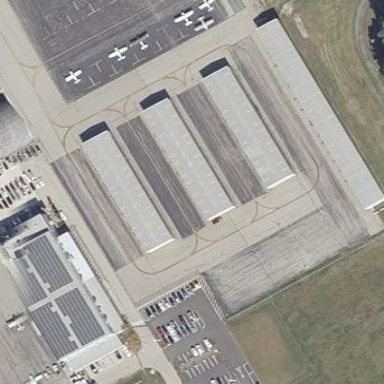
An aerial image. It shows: Hangar.